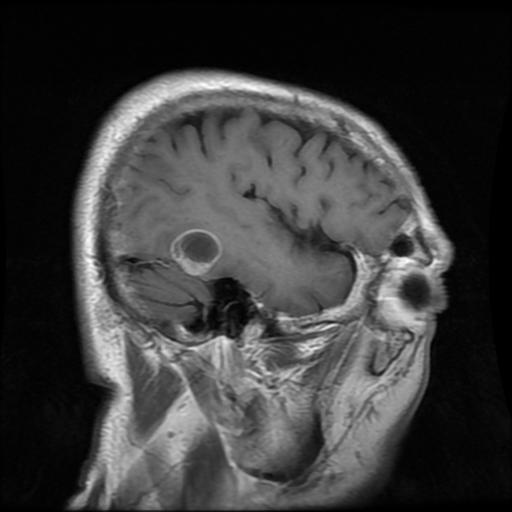
Label: glioma